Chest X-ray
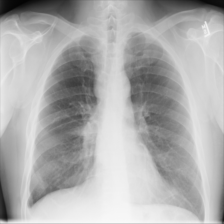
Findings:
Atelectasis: negative
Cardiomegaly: negative
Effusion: negative
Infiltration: negative
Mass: negative
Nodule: negative
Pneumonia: negative
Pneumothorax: negative
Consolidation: negative
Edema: negative
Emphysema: negative
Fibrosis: negative
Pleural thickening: negative
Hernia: negative